Question: I have got two problems.
1. My axis are not meeting on proper point i.e. I want 0 of my y-axis to intersect first value of x-axis. I have tried many ways through orthogonalCoordinateDecimal property, but I am unable to manage it.
2. Secondly, my 2nd plot on right hand side is not plotting of red color as I have coded. Can you tell me what possibly may I be missing?
Figure:

Code snippets of I have written:
'''
NSTimeInterval oneDay = 24 * 60 * 60;
// Setup plot spaces
//1- calorie
CPTXYPlotSpace *plotSpace = (CPTXYPlotSpace *)graph.defaultPlotSpace;
plotSpace.allowsUserInteraction = YES;
NSTimeInterval xLow = 0.0f;
plotSpace.xRange = [CPTPlotRange plotRangeWithLocation:CPTDecimalFromFloat(xLow) length:CPTDecimalFromFloat(oneDay * 7.0f)];
plotSpace.yRange = [CPTPlotRange plotRangeWithLocation:CPTDecimalFromInt(0) length:CPTDecimalFromInt(600)];
//2- exercise
plotSpace2 = [[[CPTXYPlotSpace alloc] init] autorelease];
plotSpace2.allowsUserInteraction = YES;
plotSpace2.xRange = plotSpace.xRange;
plotSpace2.yRange = [CPTPlotRange plotRangeWithLocation:CPTDecimalFromFloat(0)
length:CPTDecimalFromFloat(60.0)];
[graph addPlotSpace:plotSpace2];
CPTXYAxisSet *axisSet = (CPTXYAxisSet *) self.graphHost.hostedGraph.axisSet;
// Axes
CPTXYAxis *x = axisSet.xAxis;
NSTimeInterval oneDay = 24 * 60 * 60;
x.majorIntervalLength = CPTDecimalFromFloat(oneDay);
x.orthogonalCoordinateDecimal = CPTDecimalFromString(@"0");
x.minorTicksPerInterval = 0;
CPTXYAxis *y = axisSet.yAxis;
y.majorIntervalLength = CPTDecimalFromInt(200);
y.minorTicksPerInterval = 9;
y.orthogonalCoordinateDecimal = CPTDecimalFromFloat(0);
y.title = @"Calories Burned";
CPTXYAxis *y2 = [[[CPTXYAxis alloc] init]retain];
y2.coordinate = CPTCoordinateY;
y2.majorIntervalLength = CPTDecimalFromString(@"5.0");
y2.minorTicksPerInterval = 3;
y2.orthogonalCoordinateDecimal = CPTDecimalFromString(@"-20.0");
y2.title = @"Exercise Time (min)";
//I added these lines too
//adding 2nd axis
NSMutableArray *newAxes = [graph.axisSet.axes mutableCopy];
[newAxes addObject:y2];
graph.axisSet.axes = newAxes;
[newAxes release];
CPTScatterPlot *caloriePlot = [[CPTScatterPlot alloc] init];
caloriePlot.dataSource = self;
caloriePlot.identifier = @"Calorie";
//create styles and symbols
CPTMutableLineStyle *calorieLineStyle = [caloriePlot.dataLineStyle mutableCopy];
calorieLineStyle.lineWidth = 2.5;
calorieLineStyle.lineColor = [CPTColor greenColor];
caloriePlot.dataLineStyle = calorieLineStyle;
[graph addPlot:caloriePlot toPlotSpace:plotSpace];
CPTScatterPlot *exercisePlot = [[CPTScatterPlot alloc] init];
exercisePlot.dataSource = self;
exercisePlot.identifier = @"Exercise";
CPTMutableLineStyle *exerciseLineStyle = [exercisePlot.dataLineStyle mutableCopy];
exerciseLineStyle.lineWidth = 2.5;
exerciseLineStyle.lineColor = [CPTColor redColor];
exerciseLineStyle.dashPattern = [NSArray arrayWithObjects:[NSNumber numberWithFloat:5.0f], [NSNumber numberWithFloat:5.0f], nil];
exercisePlot.dataLineStyle =calorieLineStyle;
[graph addPlot:exercisePlot toPlotSpace:plotSpace2];
'''
Any help will be appreciated.Thanks.
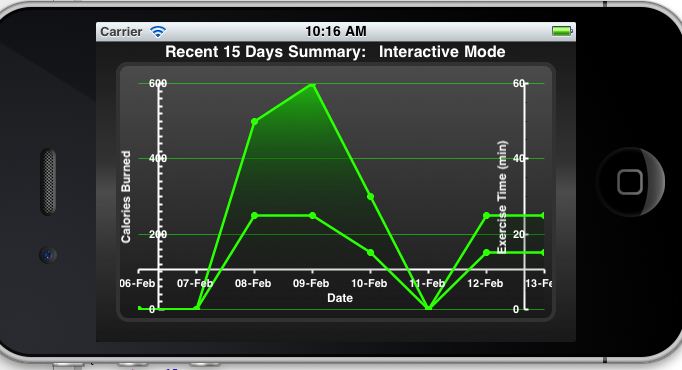
Answer: 1. Hard to tell without seeing more of your code. How many plot spaces do you have? Which plot space is each axis assigned to? What are the plot ranges of each plot space?
2. Change this line: exercisePlot.dataLineStyle = calorieLineStyle;
to exercisePlot.dataLineStyle = exerciseLineStyle;